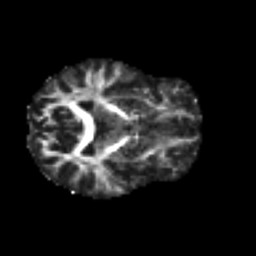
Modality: FA
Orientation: axial
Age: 46
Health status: ill
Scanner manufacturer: philips
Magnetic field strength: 3 T
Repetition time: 9 s
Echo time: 0.127 s